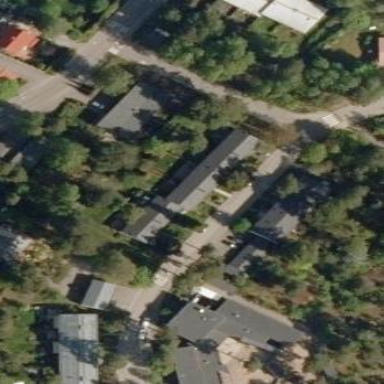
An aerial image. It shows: Terrace building.